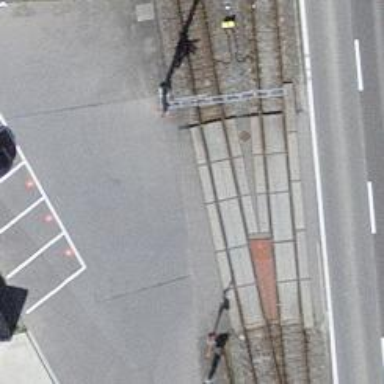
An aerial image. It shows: Railway level crossing.